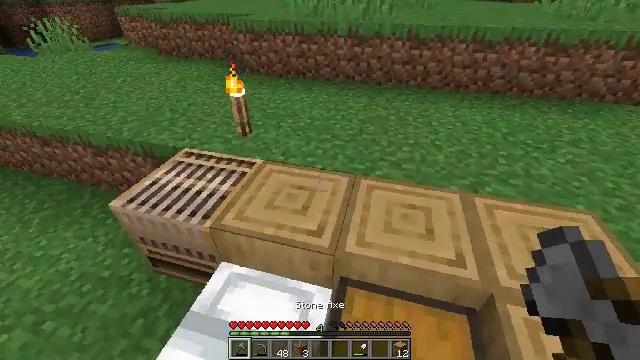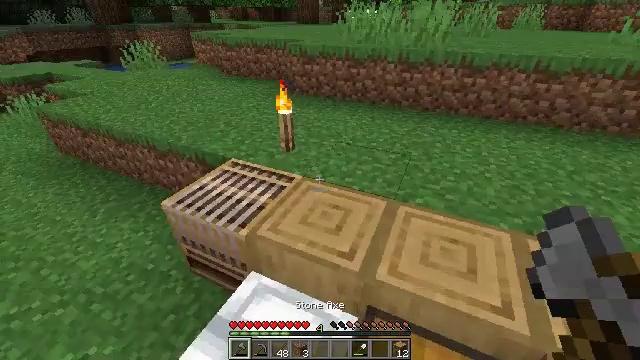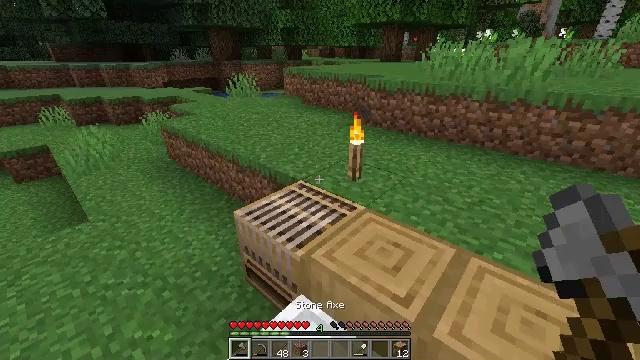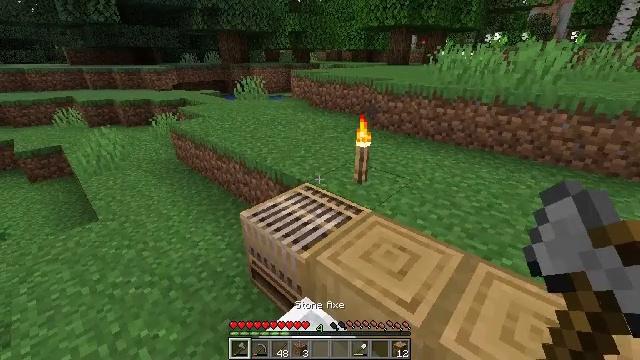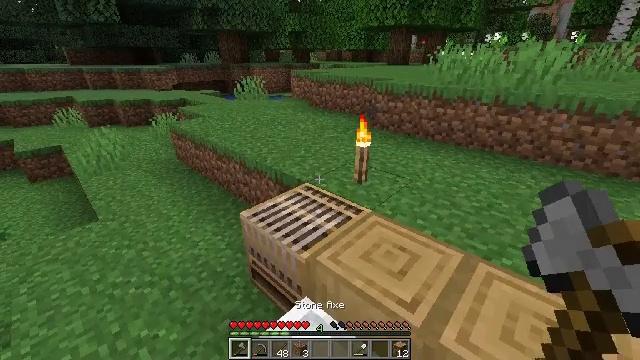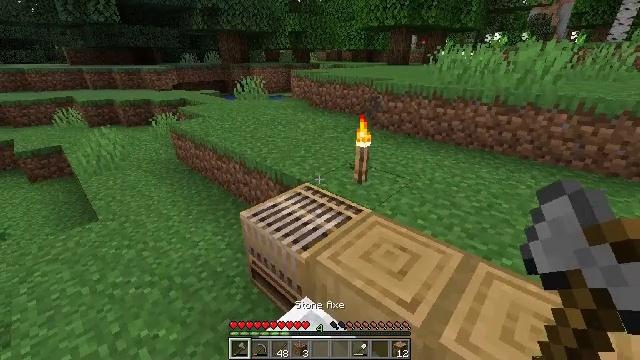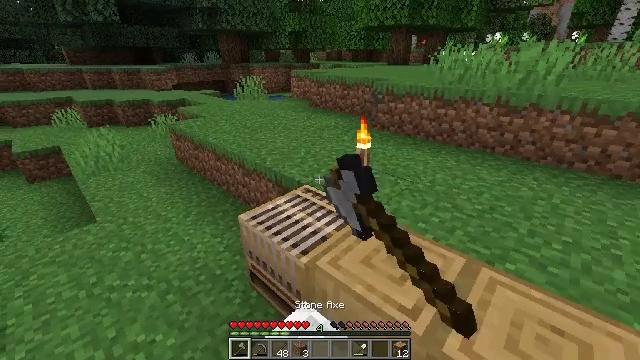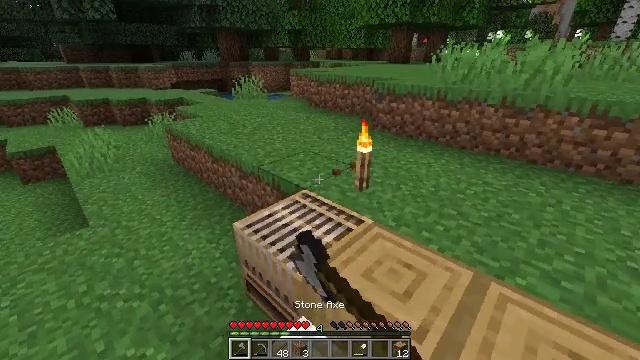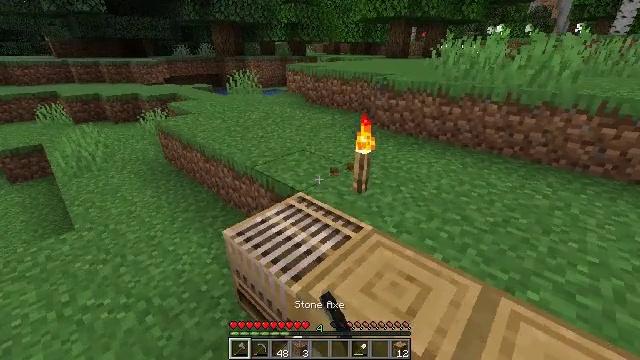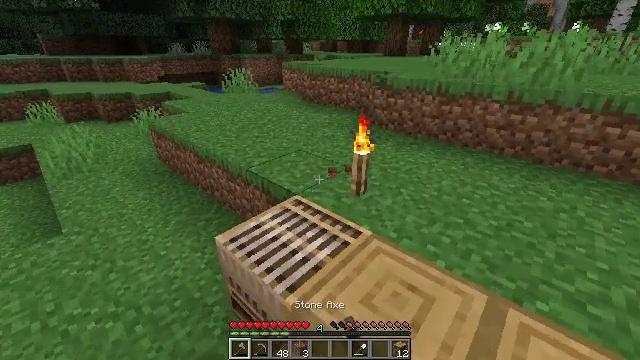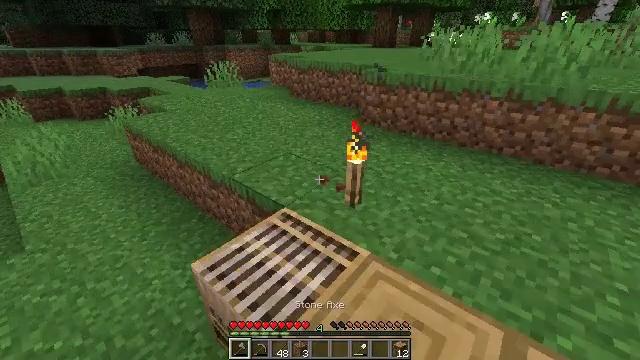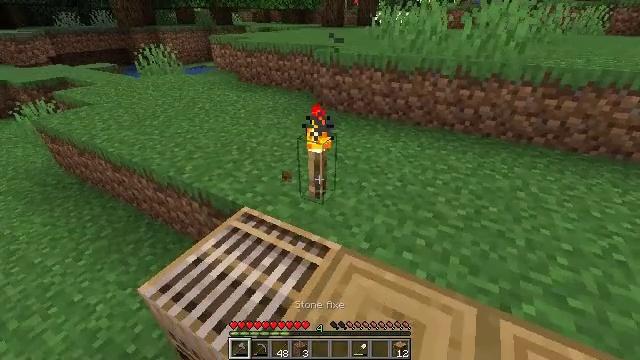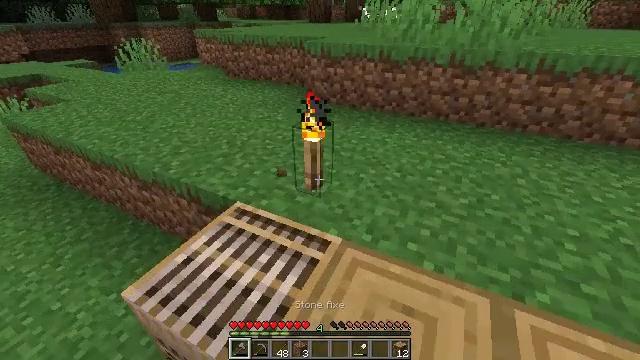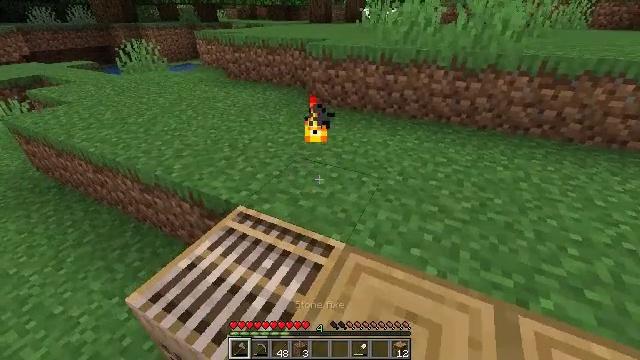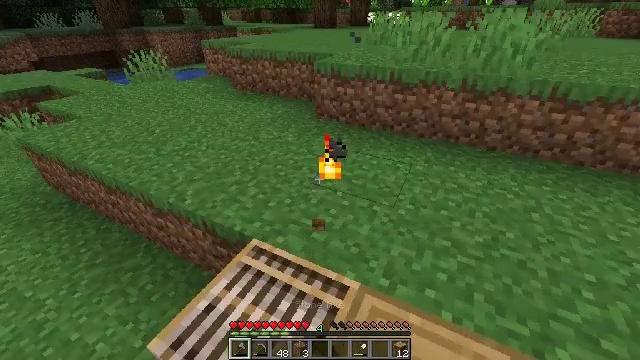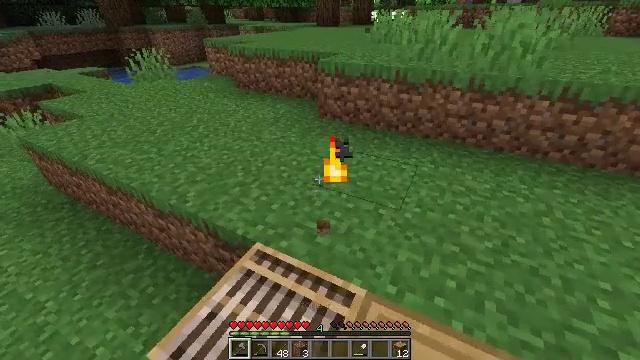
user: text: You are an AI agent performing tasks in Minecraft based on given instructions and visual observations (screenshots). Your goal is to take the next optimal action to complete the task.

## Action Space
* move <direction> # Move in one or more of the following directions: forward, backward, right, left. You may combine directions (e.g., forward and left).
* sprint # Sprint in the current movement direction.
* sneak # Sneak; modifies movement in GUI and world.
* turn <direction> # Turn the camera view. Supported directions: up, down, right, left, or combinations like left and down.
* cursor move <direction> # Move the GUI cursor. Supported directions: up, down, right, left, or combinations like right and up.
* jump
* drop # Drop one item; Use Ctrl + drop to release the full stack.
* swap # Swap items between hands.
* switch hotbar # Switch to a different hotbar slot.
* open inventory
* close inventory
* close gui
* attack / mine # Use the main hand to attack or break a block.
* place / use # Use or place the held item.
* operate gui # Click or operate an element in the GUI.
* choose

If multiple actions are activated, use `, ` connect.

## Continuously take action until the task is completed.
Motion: motion action
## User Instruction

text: Break the torch to collect it.
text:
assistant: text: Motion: turn left and up
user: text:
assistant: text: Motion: turn left and up
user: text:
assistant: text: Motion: turn left
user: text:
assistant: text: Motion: no_op
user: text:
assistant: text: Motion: attack / mine
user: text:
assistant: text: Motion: move forward, attack / mine
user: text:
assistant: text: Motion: move forward, attack / mine
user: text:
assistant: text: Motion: move forward, turn down
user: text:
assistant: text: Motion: move forward
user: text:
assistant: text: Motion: move forward, turn right and down
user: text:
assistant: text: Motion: move forward, turn right and down
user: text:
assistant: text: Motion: move forward, turn right
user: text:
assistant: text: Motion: move forward, attack / mine
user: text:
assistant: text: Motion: move forward, attack / mine
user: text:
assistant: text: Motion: move forward
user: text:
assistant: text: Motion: move forward, turn down
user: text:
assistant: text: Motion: move forward, turn down
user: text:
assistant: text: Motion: no_op